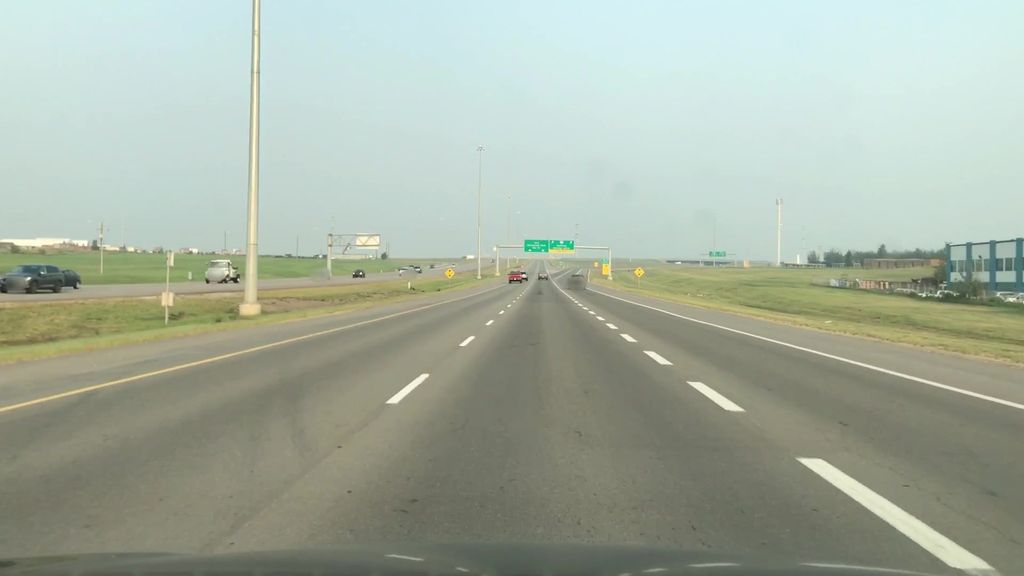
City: edmonton